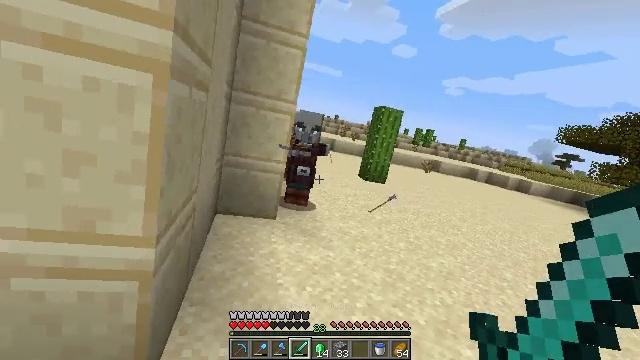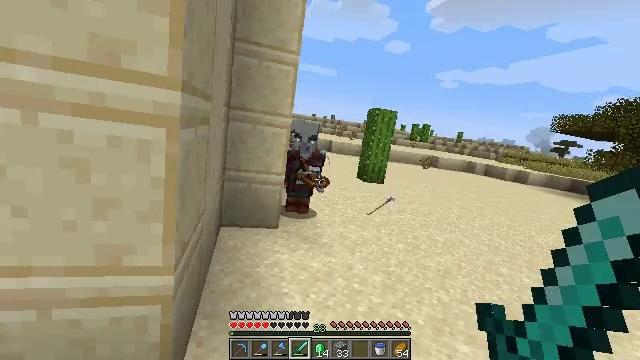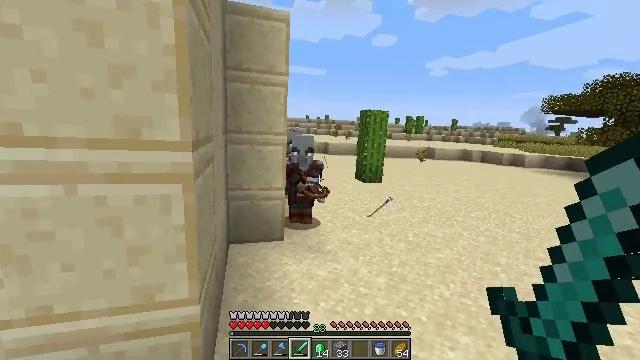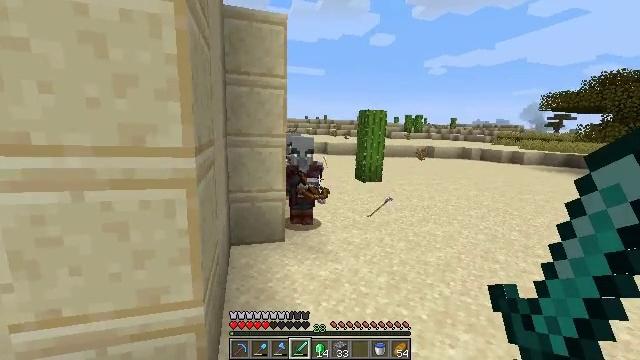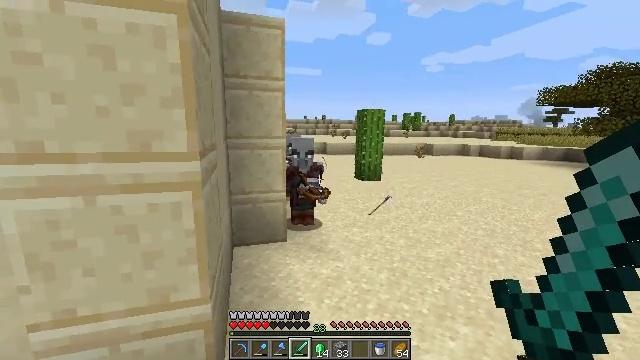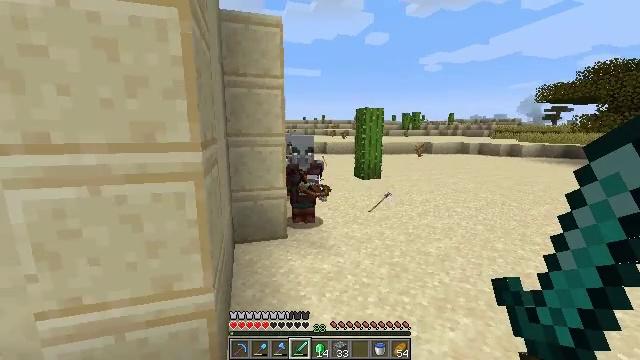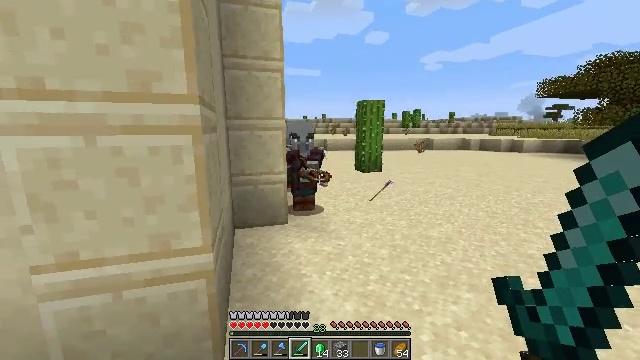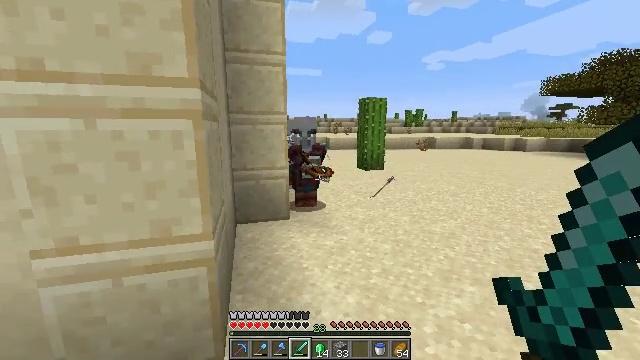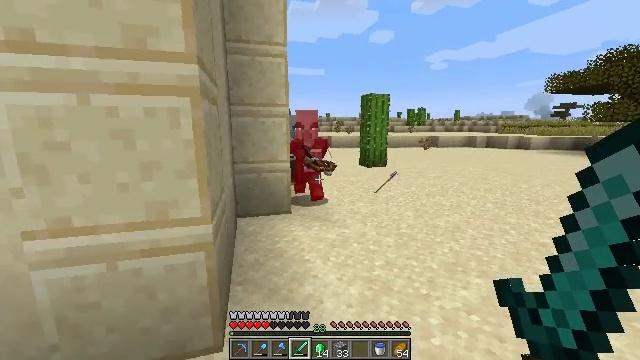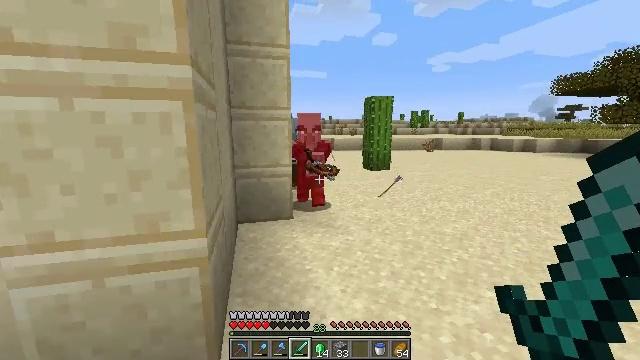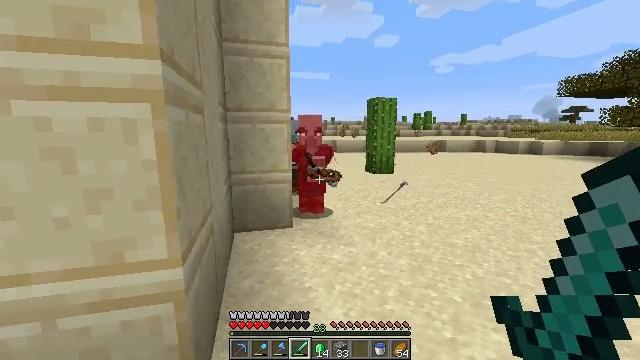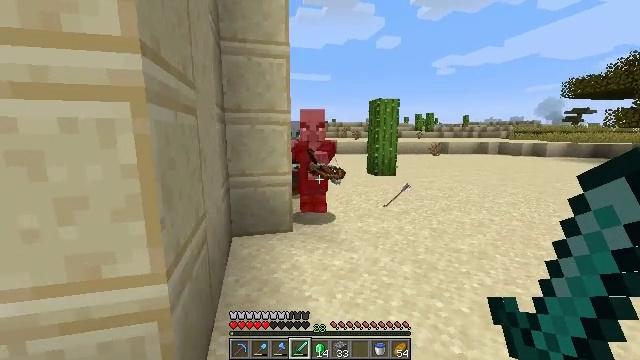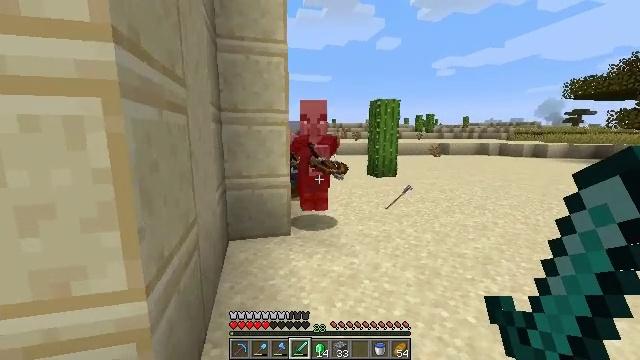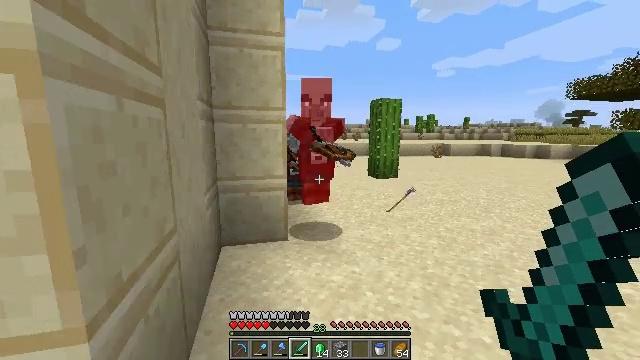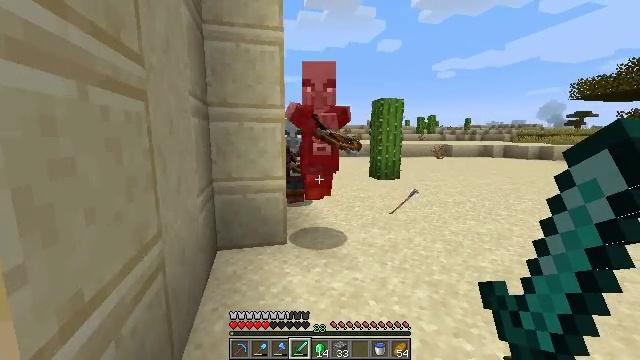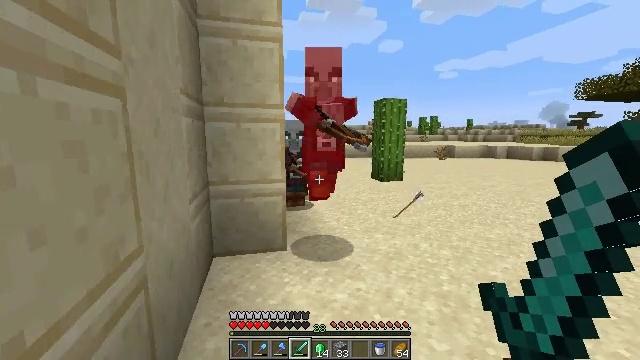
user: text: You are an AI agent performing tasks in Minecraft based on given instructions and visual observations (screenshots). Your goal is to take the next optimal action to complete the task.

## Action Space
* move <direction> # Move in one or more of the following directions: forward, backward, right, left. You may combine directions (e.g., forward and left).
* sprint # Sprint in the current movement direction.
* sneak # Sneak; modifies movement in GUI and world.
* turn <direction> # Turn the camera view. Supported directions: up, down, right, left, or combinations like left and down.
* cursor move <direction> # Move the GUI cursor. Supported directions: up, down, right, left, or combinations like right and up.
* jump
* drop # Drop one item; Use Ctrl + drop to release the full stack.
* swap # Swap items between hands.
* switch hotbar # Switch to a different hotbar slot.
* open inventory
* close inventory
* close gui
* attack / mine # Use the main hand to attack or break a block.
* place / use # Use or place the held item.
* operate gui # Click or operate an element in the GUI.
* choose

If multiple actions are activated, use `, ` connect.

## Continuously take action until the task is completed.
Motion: motion action
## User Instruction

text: Hunt the pillager.
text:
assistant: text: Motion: no_op
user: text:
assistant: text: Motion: no_op
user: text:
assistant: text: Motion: move forward
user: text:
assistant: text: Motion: move forward
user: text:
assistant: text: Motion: move forward
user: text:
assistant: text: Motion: move forward
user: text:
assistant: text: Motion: move forward
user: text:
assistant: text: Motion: move forward
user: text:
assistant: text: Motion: move forward
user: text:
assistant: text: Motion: move forward
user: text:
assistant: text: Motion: move forward
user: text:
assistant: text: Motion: move forward
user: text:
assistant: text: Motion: move forward
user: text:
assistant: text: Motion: move forward
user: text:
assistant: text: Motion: move forward
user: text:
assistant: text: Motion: move forward
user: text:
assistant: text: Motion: move forward
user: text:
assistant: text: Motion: move forward, turn up
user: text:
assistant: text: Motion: move forward, turn up
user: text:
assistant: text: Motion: move forward, turn up
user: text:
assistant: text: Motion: move forward, attack / mine
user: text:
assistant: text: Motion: attack / mine
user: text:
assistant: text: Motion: move right, turn right and down
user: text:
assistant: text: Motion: move back and move right, attack / mine
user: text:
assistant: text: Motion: move back and move right, turn left, attack / mine
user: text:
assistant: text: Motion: no_op